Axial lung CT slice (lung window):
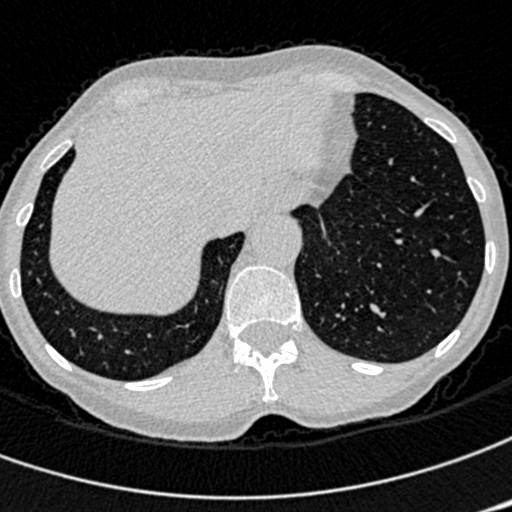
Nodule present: no